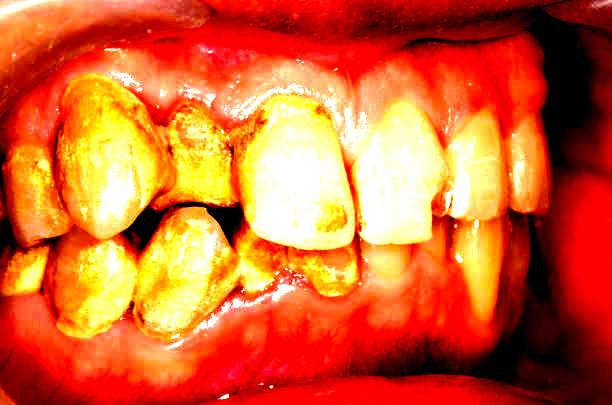
Condition: Calculus